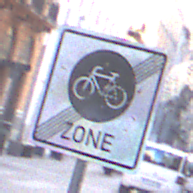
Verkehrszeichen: EndeFahrradzone
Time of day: SunriseSunset
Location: Outdoor (Urban)
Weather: PartlyCloudy
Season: NotSpecified
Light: Natural